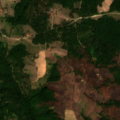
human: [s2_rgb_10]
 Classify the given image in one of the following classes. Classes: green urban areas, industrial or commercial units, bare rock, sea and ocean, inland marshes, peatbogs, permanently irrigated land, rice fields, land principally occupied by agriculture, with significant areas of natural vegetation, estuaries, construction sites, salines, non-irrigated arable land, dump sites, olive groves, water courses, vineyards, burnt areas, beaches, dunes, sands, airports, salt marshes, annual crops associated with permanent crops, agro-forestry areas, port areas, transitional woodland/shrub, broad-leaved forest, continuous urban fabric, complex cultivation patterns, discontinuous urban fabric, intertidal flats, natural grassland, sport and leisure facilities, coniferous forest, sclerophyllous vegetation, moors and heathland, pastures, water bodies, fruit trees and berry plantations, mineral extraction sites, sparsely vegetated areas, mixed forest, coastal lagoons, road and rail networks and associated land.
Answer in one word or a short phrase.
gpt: pastures, complex cultivation patterns, broad-leaved forest